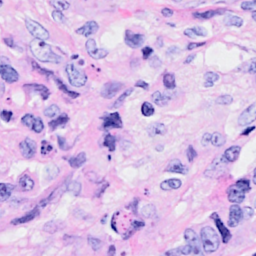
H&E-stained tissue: Breast